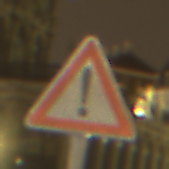
Verkehrszeichen: Gefahrenstelle
Umgebung: Outdoor, Urban
Tageszeit: Night
Wetter: Overcast
Licht: Artificial
Jahreszeit: NotSpecified
Kontrast: HighContrast